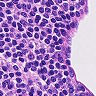
Metastatic tissue present: no